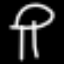
Label: mushroom